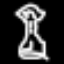
Label: hourglass